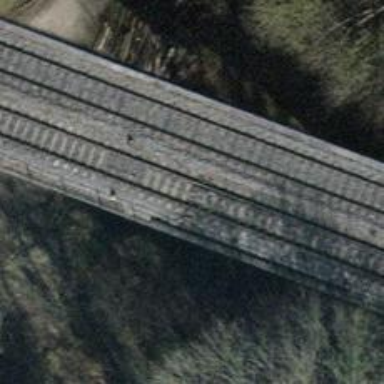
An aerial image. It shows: Bridge with electrified rail tracks and contact line.